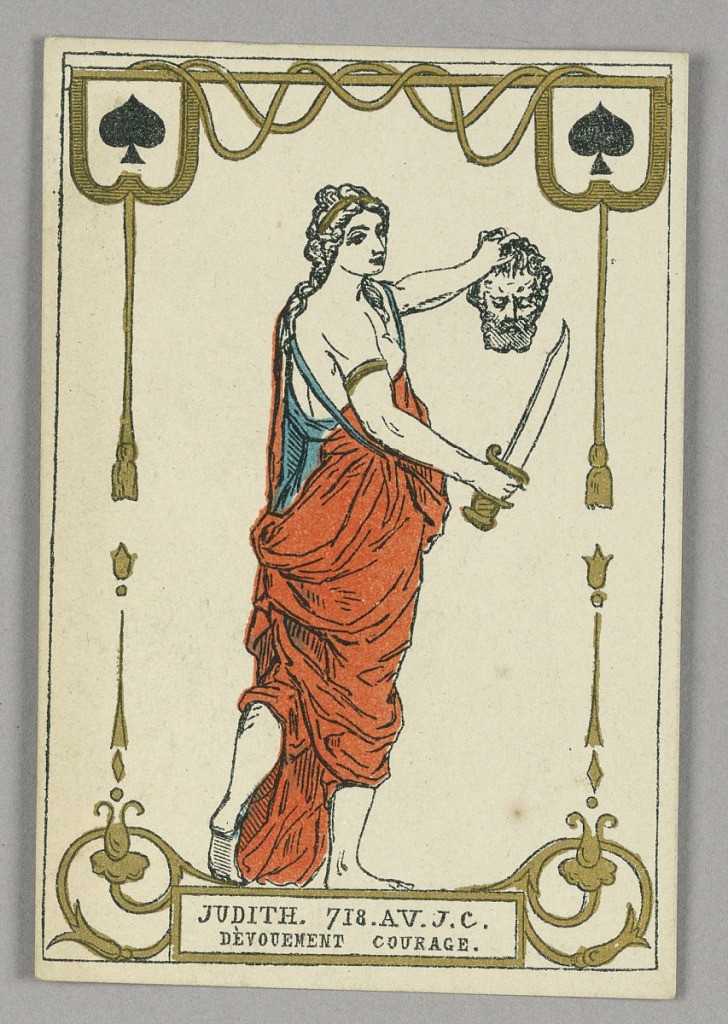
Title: Judith (Devotion, Courage), Playing Card from Set of "Cartes héroïques" or "Des grands hommes"
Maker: Eugène Moreau, French, active 19th c.
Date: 1871
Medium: Stencil-colored lithograph on paper
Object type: Playing card
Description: Playing card from a set of "Cartes héroïques" or "Des grands hommes"